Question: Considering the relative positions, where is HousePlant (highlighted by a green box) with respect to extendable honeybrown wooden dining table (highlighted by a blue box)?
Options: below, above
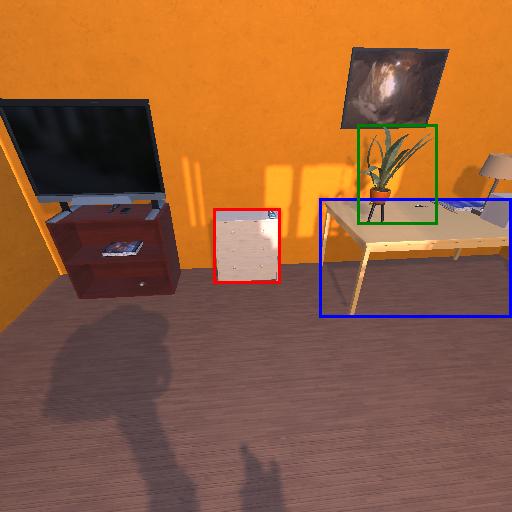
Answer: below